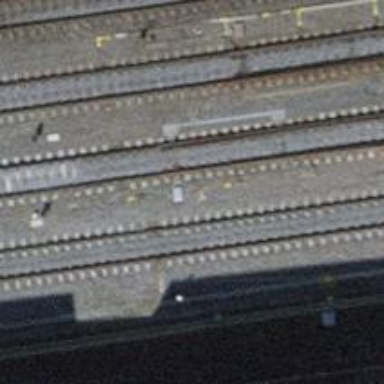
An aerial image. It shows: Single-track railway with electrified contact lines.